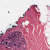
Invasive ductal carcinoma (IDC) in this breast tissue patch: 0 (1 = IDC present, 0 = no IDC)